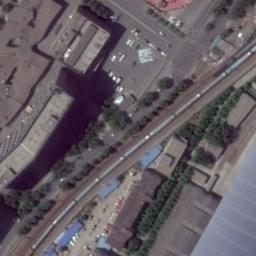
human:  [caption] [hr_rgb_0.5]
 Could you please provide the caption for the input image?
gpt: These railways go through a block and a train is on one railway .

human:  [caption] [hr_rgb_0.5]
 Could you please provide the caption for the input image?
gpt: There are several buildings beside the railway .

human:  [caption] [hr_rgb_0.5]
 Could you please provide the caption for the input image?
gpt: One side of the railway, there are lush trees  And the other side, there is a bare ground .

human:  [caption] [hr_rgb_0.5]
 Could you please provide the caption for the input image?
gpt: The railway is next to some trees and houses .

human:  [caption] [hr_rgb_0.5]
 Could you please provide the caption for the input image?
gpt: There are some buildings and green bushes beside the railway .